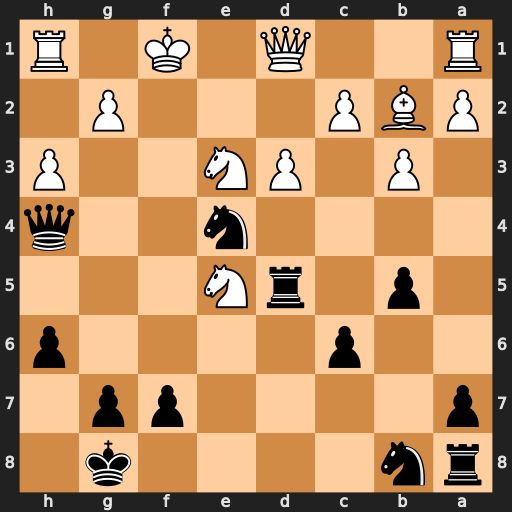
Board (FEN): rn4k1/p4pp1/2p4p/1p1rN3/4n2q/1P1PN2P/PBP3P1/R2Q1K1R
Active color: b
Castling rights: -
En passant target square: -
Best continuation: Qf2#